Question: In the android app that I am building, I want to create a launcher icon for an album activity. The album activity will be nothing but a grid view displaying all the images.
Now, the launcher icon that I want to build shall show a couple of images partially overlapping one another.
Are there any libraries or standard android views that can help me do this?
Below is how I want the launcher icon to look:

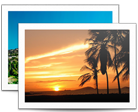
Answer: I think (above your discussion ) you want some imageview or imagebutton where your image will set dynamically . when you click this kind of view (icon) it opens another activity ... so you can use 'layer-list' . for more details <URL>